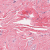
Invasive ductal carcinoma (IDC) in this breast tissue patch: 0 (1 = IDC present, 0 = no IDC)